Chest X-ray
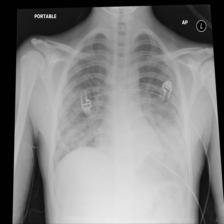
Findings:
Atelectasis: negative
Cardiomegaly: negative
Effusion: negative
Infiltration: negative
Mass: negative
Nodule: negative
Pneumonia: negative
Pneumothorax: negative
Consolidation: negative
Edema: negative
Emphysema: negative
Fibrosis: negative
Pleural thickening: negative
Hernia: negative